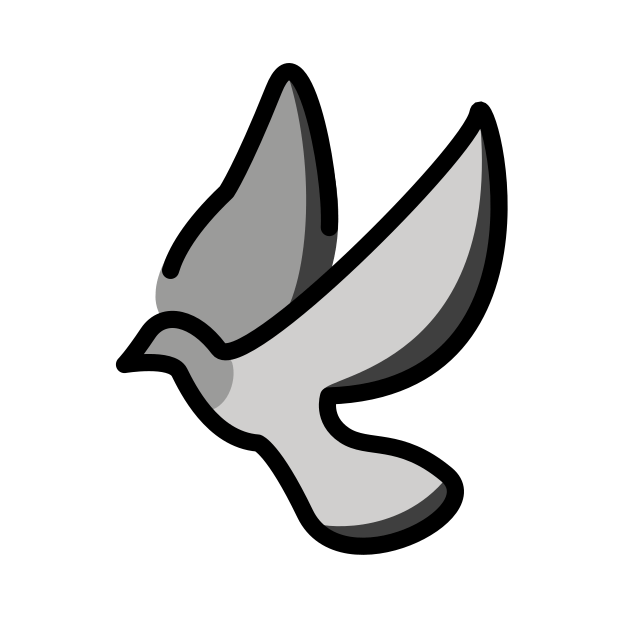
pigeon